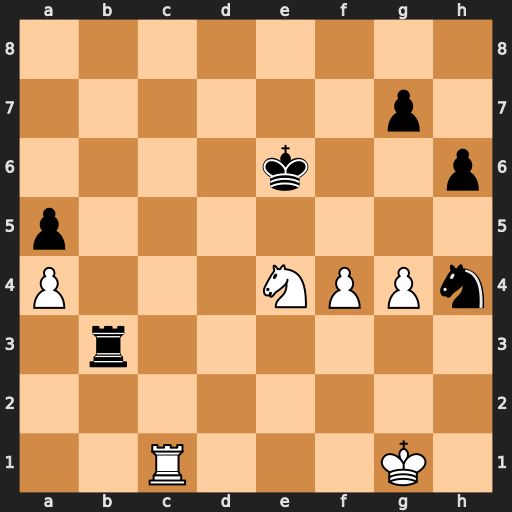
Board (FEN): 8/6p1/4k2p/p7/P3NPPn/1r6/8/2R3K1
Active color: w
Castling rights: -
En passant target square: -
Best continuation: Nc5+ Kd5 Nxb3